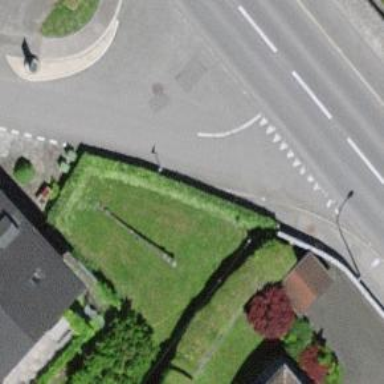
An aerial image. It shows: Unmarked road crossing.